Question: I would like to build up a table like this:
all columns from two tables.
ordered by DISTINCT day rows.
summing all due payments per day 'NAEDO' table
summing all successful/ Unsuccessful payments per day. 'paysoft' table
Total payed for the day
Total outstanding for the day

Two tables are represented in this grid.
You have '[NAEDO]' and you have '[paysoft]'
There are multiple transactions every day and the grid is grouped by day with that days transactions summarized in that row.
<URL> with the test data
I have tried a bit but Im struggling to JOIN the two tables.
'''
SELECT
n.day,
n.ACCOUNTS,
ammount
FROM
(
SELECT DISTINCT start_date, extract(day from start_date) as day, count(*)as ACCOUNTS, sum(amount)as ammount
FROM NAEDO
WHERE start_date >= '2014-08-13' AND start_date <= '2014-09-12'
GROUP BY start_date
ORDER BY start_date
) n
LEFT JOIN
(
????
) ps ON ps. = ps.custno
GROUP BY start_date, n.day, n.ACCOUNTS, ammount
ORDER BY start_date
'''
So this query (without the second blank one) creates the rows and enters the amount due for the day and amount of accounts due for that day.
But trying to join the tables drops my 'DISTINCT' selection
Please help or guide me to achieve the result.
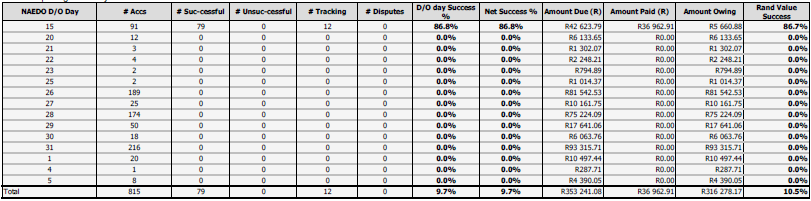
Answer: If I'm reading your desired table correctly, you don't need the DISTINCT, and your join condition is wrong. It looks like you're trying to join based on customer number, but you're not interested in that. Instead, you need to join on a date ('n.start_date = ps.pay_date'). I updated your code a bit to show how I think you want your join to work.
'''
SELECT
n.day,
n.ACCOUNTS,
n.ammount,
ps.amt_paid
FROM
(
SELECT start_date, extract(day from start_date) as day, count(*)as ACCOUNTS, sum(amount)as ammount
FROM NAEDO
WHERE start_date >= '2014-07-13' AND start_date <= '2014-08-12'
GROUP BY start_date
ORDER BY start_date
) n
LEFT JOIN
(
Select pay_date, sum(amount) as amt_paid
From paysoft
Group By pay_date
Order By pay_date
) ps On n.start_date = ps.pay_date
Order By n.start_date
'''
This doesn't factor in the logic to determine success percentage, and it also doesn't exclude failed payments from the 'amt_paid', but it should get you started. Constructing your query this way will also cause problems calculating your number of accounts. As written above, it only counts the number of accounts that had payments due on a specific day. It can easily be changed to also include accounts that have made payments on the specific day, but then you're likely going to have some accounts counted twice.